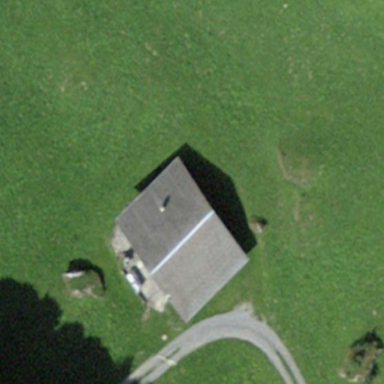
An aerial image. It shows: Farm building.